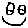
Label: smiley face